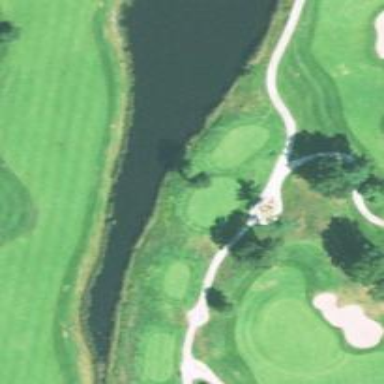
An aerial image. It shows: Golf fairway surrounded by grass.